Question: App type:
Isometric Game
Problem statement:
I am loading images in my flash app and have mouse events attached to them.
The images I load are prop images like vehicles, trees, buildings etc., and all of them are transparent.
Example: Red ball asset

If I click on the actual image area (colored in red), then every thing works perfect
I don't want to do it unless that is the final option left because I load image assets instead of flash assets and I don't want to create a new mask asset for all the assets
There is another method I was going to adopt by using getPixel method of Bitmap. Which is discussed <URL>.
But there is another problem with this method.
I might be able to ignore the click event when I click on the empty part of the asset but if there is some other asset is behind the image in the same location, then I need to process the click event for the occluded image.
Well, thinking of solution to this problem takes me to the <URL> where I can scan the occluded assets
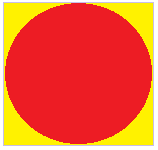
Answer: One interesting solution is to use 'Sprite' objects with the individual non-transparent pixels burnt onto them.
Suppose this is your 'Loader' "complete" handler:
'''
private function loaderCompleteHandler(event:Event):void
{
// Loader is not our child, we use a Sprite instead (below).
var loader:Loader = Loader(event.target);
var sprite:Sprite = new Sprite();
addChild(sprite);
var w:Number = loader.content.width;
var h:Number = loader.content.height;
// Use transparent bitmap.
var bitmapData:BitmapData = new BitmapData(w, h, true, 0);
bitmapData.draw(loader.content);
// Now burn the image onto the Sprite object, ignoring
// the transparent pixels.
for (var xPos:int = 0; xPos < w; xPos++) {
for (var yPos:int = 0; yPos < h; yPos++) {
var pixel32:uint = bitmapData.getPixel32(xPos, yPos);
var alpha:int = pixel32 >>> 24;
if (alpha != 0) {
sprite.graphics.beginFill(pixel32 & 0xFFFFFF, alpha / 0xFF);
sprite.graphics.drawRect(xPos, yPos, 1, 1);
sprite.graphics.endFill();
}
}
}
}
'''
Essentially you want "empty" pixels that aren't clickable, and fully transparent pixels aren't quite the same thing. With this solution you get empty pixels.
Only problem is that this might be slow. Give it a shot.